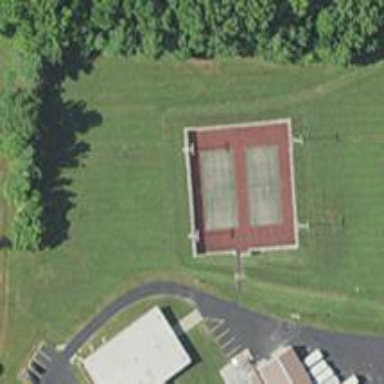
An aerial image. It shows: Tennis court on pitch.